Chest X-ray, PA view. Patient: 32 years old, sex M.
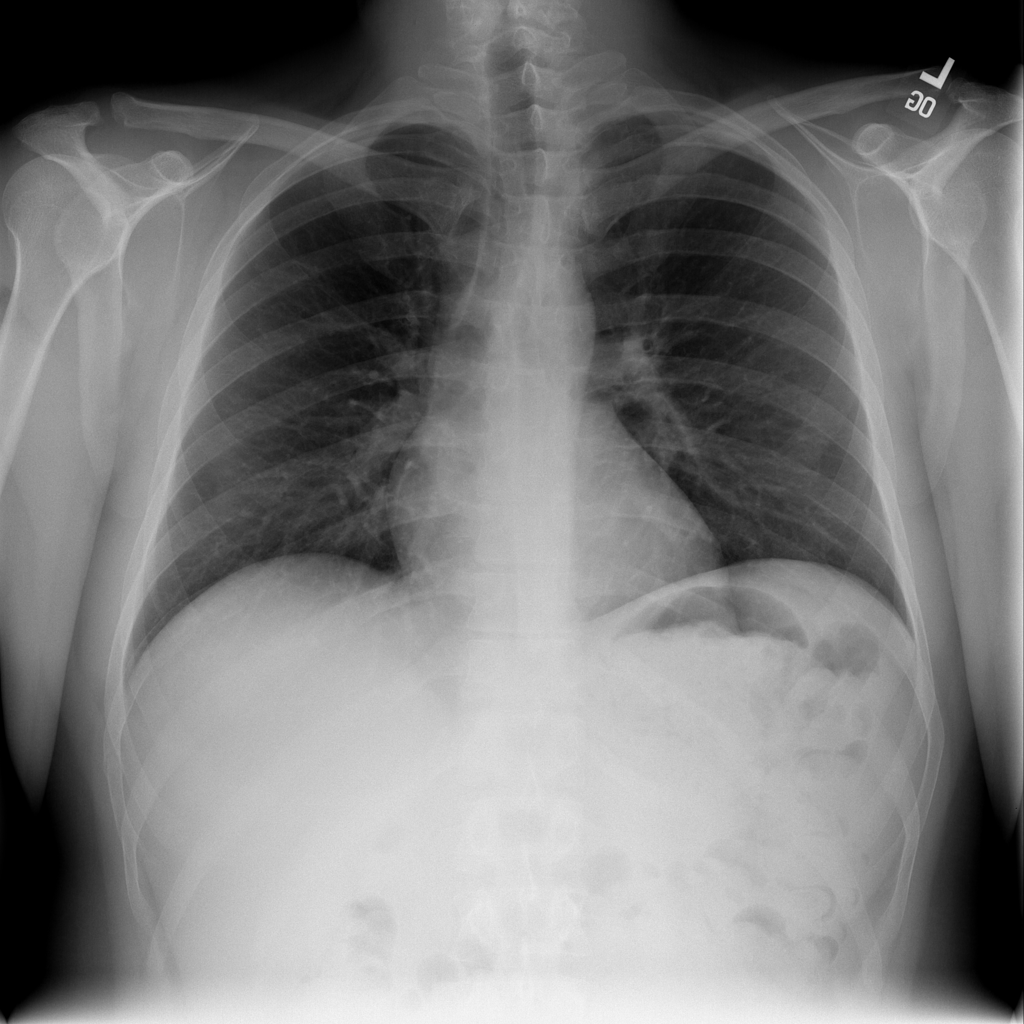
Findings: No Finding